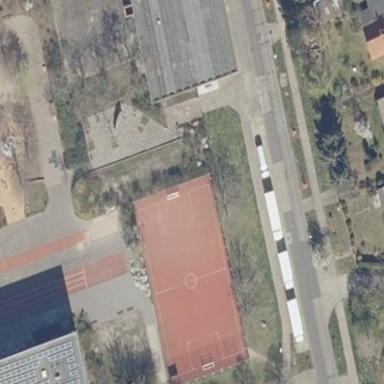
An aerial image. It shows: Soccer pitch for leisureland activities.